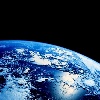
Label: cloud